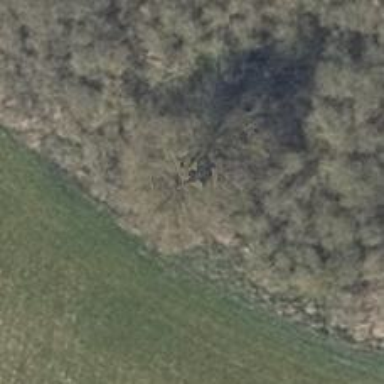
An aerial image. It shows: Deciduous broadleaved tree.